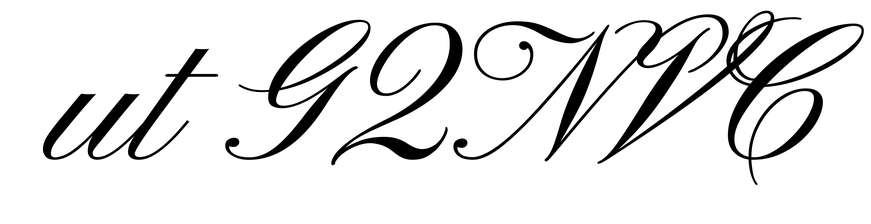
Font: PinyonScript-Regular